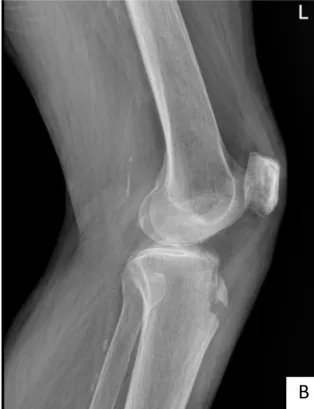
Lateral view of right knee.
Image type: radiology (x_ray)